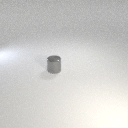
small gray metal cylinder